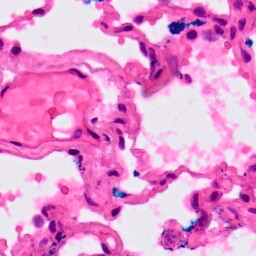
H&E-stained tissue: Lung